Field crop: tomato
Growth stage: 1
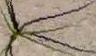
Species: cyperus